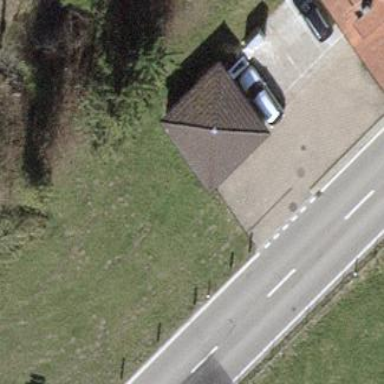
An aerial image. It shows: Group of garages.